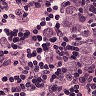
Metastatic tissue present: yes